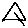
Label: triangle